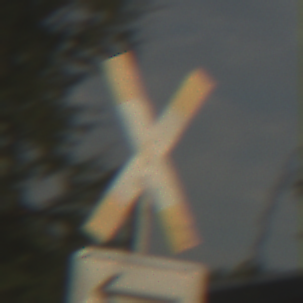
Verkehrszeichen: Andreaskreuz
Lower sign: RichtungsangabeDurchPfeile1
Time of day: SunriseSunset
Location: Outdoor (Suburban)
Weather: Clear
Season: NotSpecified
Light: Natural